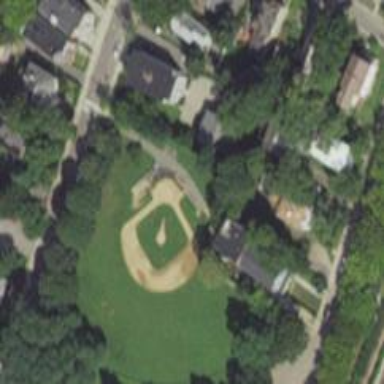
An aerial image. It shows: Baseball pitch for leisure and sports activities.